Interaction volume radius: 5 \u00c5
Interaction volume height: 25 \u00c5
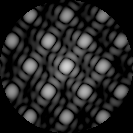
Disorder parameter: 0.0549